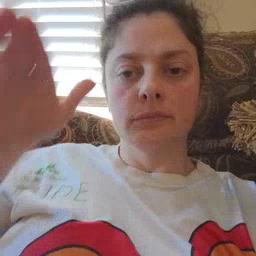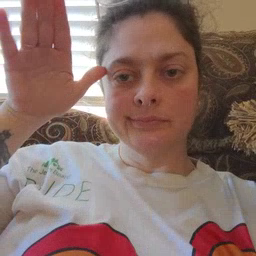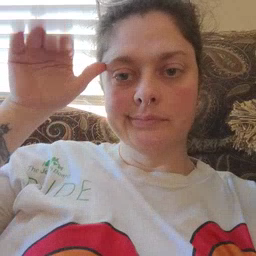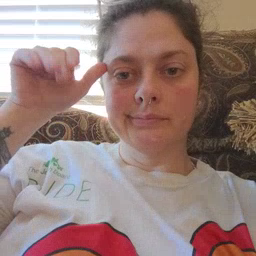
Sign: donkey